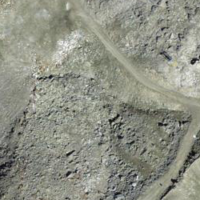
EUNIS habitat code: 48
Species observed at this site:
Scaeva pyrastri